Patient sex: M
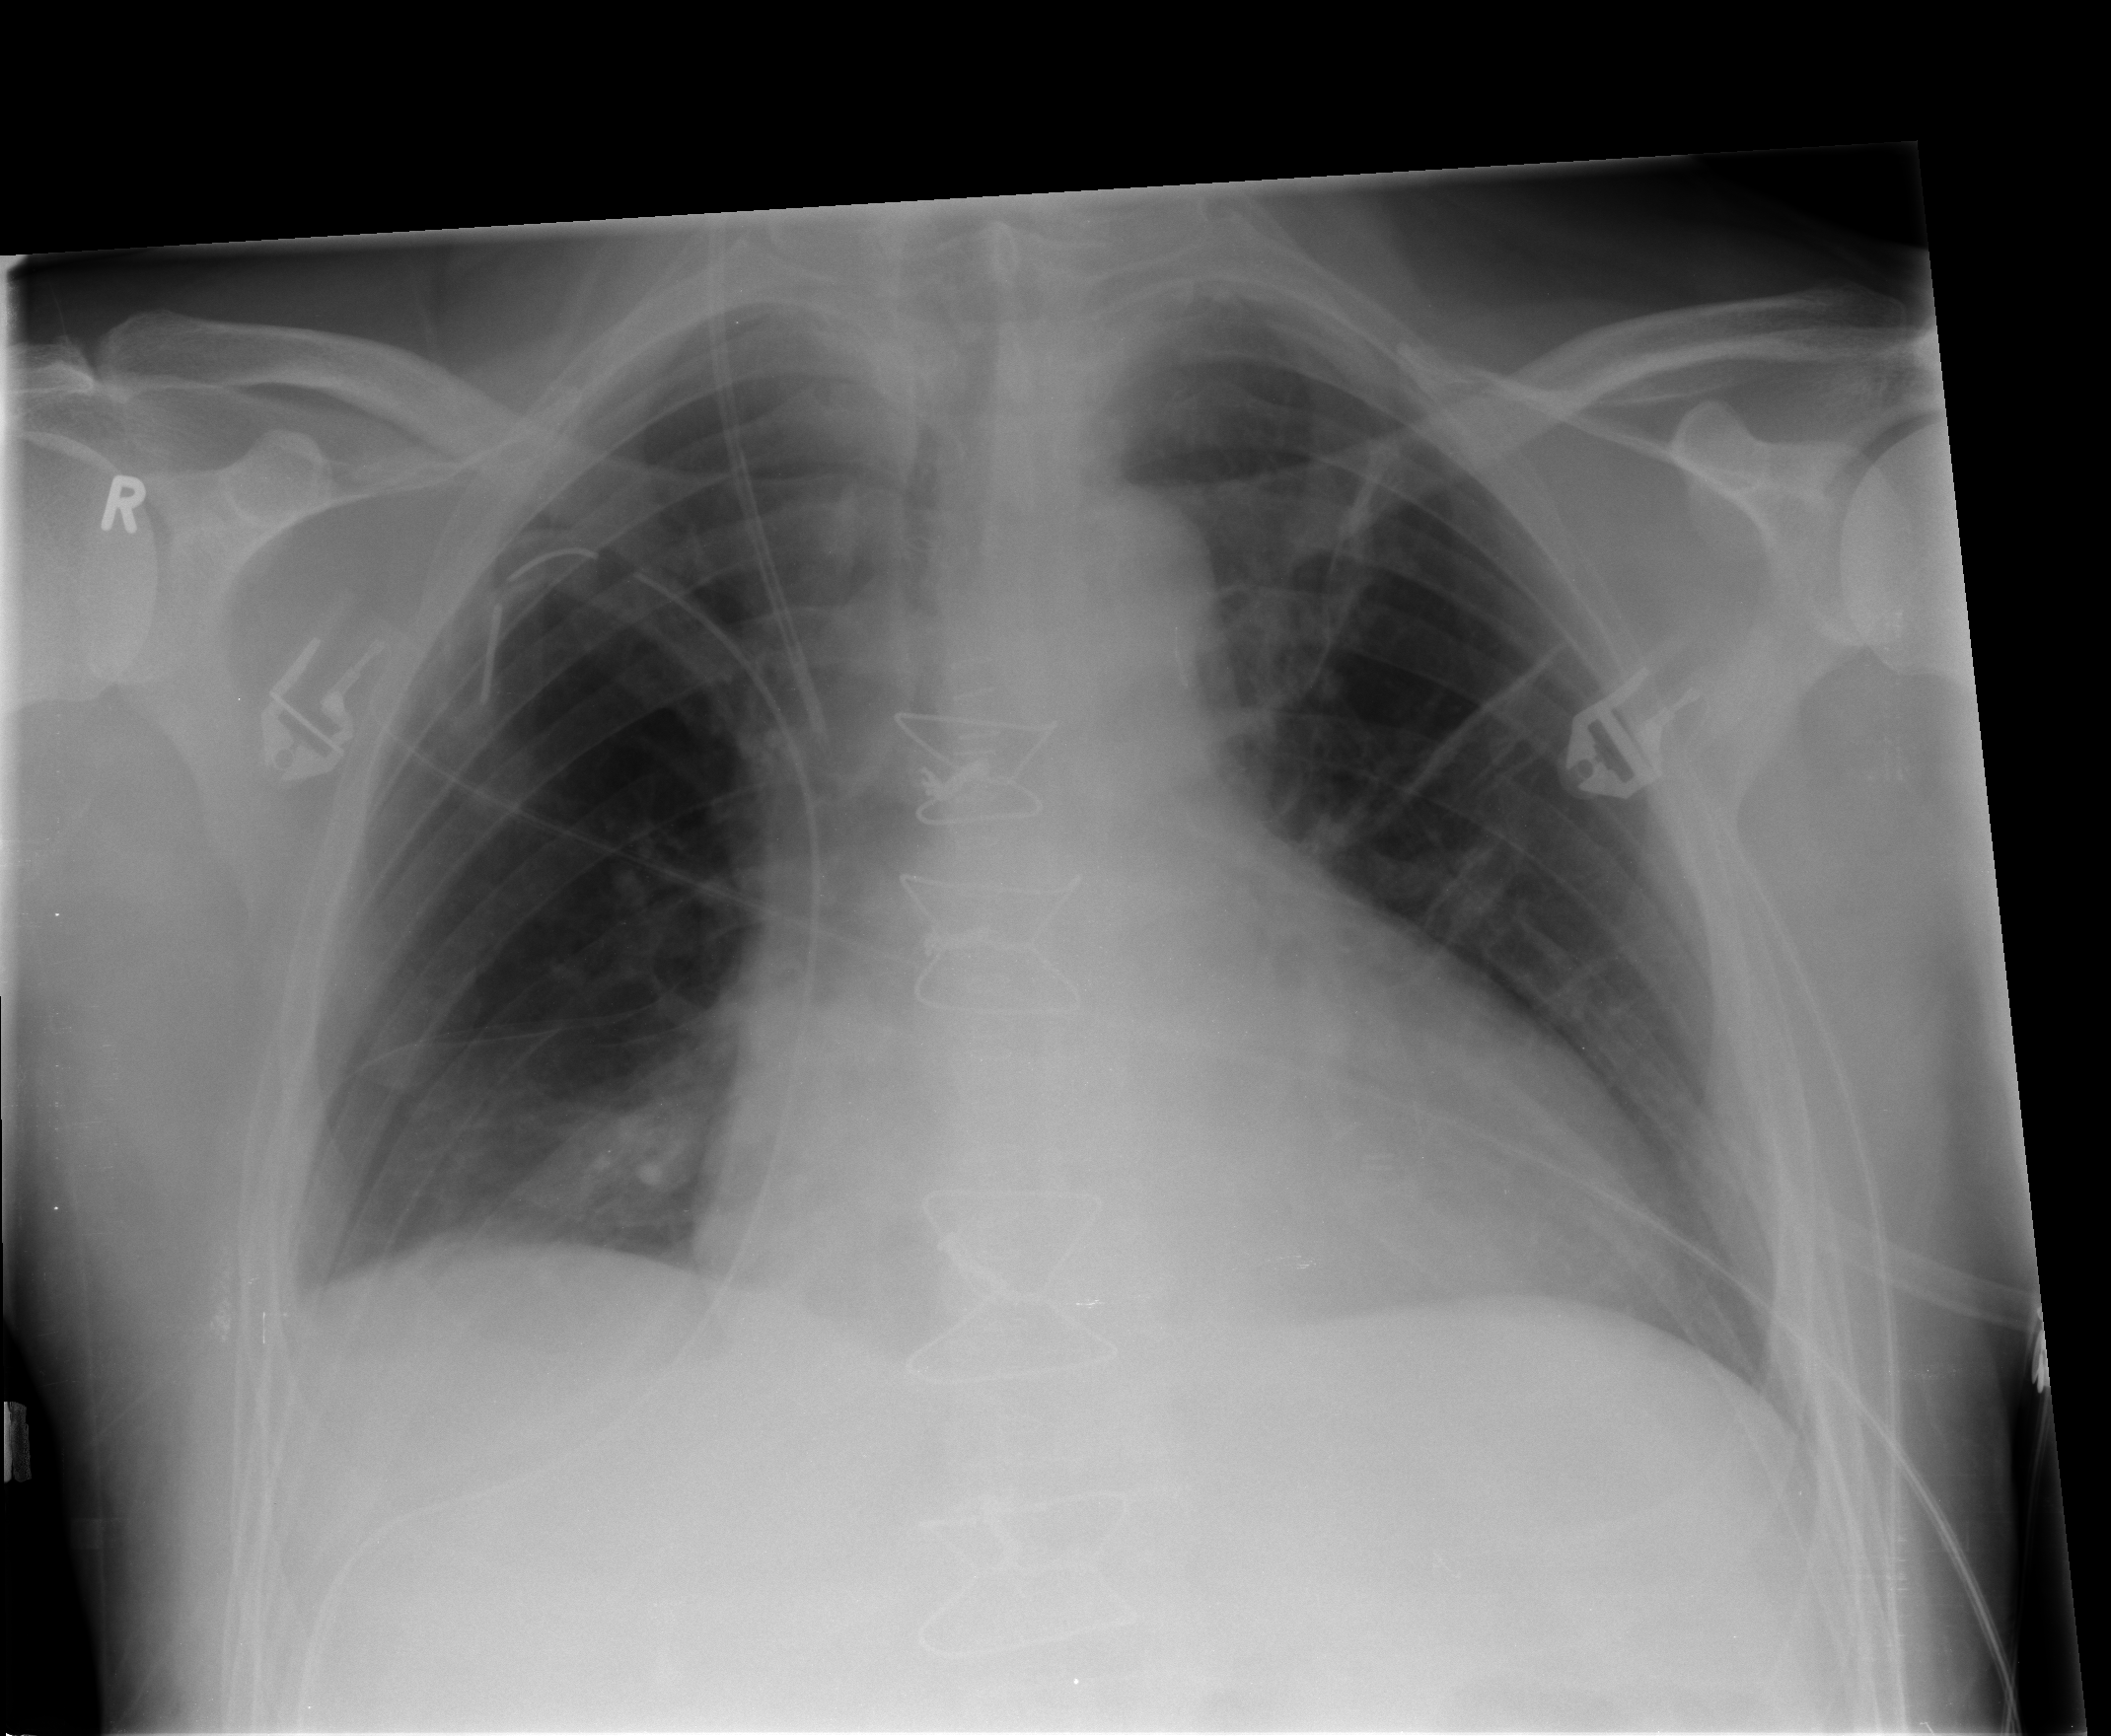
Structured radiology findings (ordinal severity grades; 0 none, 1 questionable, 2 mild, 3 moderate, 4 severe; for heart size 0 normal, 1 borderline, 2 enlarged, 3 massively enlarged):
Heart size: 2
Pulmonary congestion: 1
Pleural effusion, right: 1
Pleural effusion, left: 0
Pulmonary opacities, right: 1
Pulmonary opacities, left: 0
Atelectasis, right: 2
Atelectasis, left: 2